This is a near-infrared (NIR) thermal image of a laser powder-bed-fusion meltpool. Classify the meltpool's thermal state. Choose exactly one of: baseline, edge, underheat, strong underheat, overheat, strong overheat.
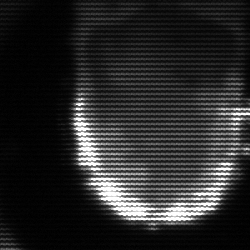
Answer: baseline